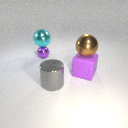
large brown metal sphere above large purple rubber cube